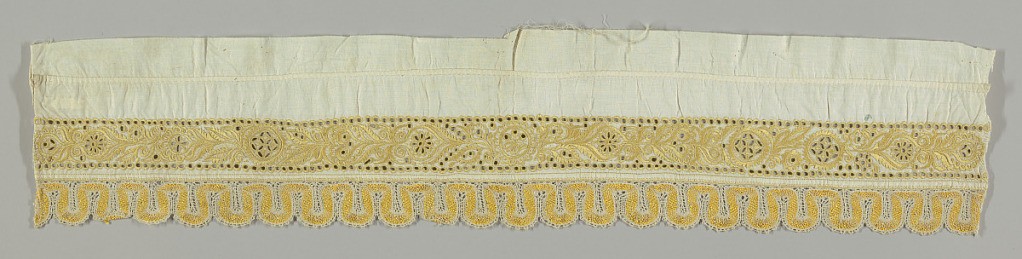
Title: Border
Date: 19th century
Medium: cotton, metal Technique: embroidered using satin stitch
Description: Border in a stylized floral design with cutwork embroidery and a Sicilian filet border in yellow.